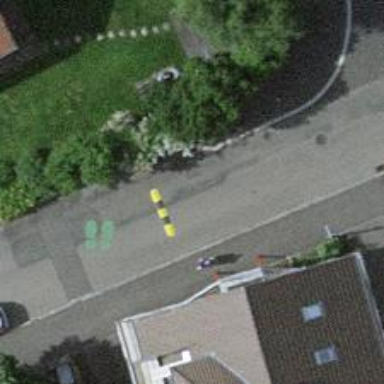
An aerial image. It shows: Bump for traffic calming.